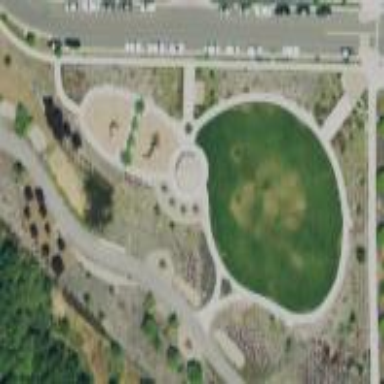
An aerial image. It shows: Park.